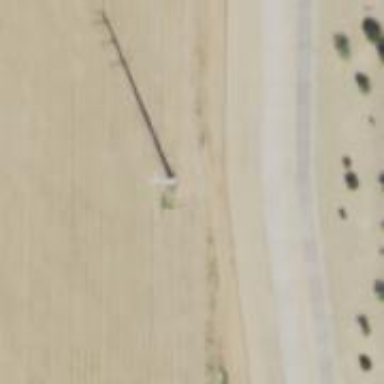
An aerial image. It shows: Power tower.